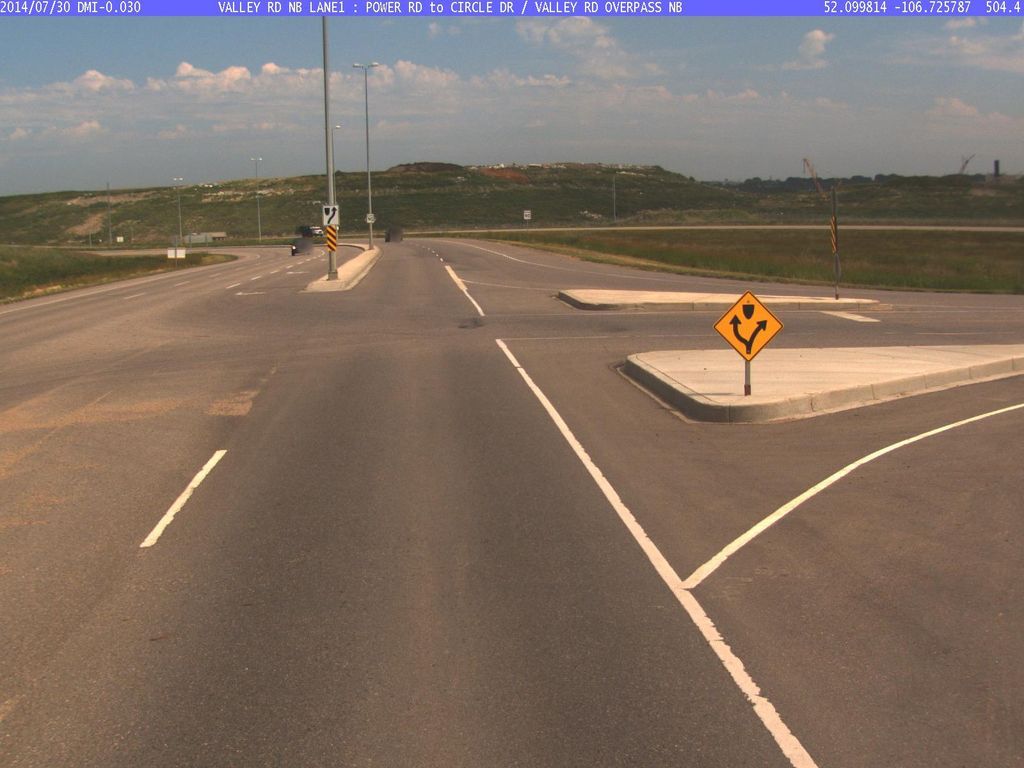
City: saskatoon